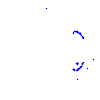
Particle: proton